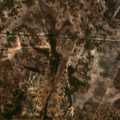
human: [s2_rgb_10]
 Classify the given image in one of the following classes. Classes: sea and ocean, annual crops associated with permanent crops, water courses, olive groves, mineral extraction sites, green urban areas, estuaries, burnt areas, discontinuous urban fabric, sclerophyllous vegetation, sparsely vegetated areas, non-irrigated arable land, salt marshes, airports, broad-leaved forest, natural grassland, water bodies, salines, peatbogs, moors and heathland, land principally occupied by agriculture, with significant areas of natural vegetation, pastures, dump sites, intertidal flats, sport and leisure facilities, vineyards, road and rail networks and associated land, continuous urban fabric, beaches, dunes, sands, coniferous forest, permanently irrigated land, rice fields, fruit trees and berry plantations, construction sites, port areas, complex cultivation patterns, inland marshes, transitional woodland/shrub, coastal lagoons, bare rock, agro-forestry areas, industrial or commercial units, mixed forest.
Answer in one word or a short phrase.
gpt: agro-forestry areas, broad-leaved forest